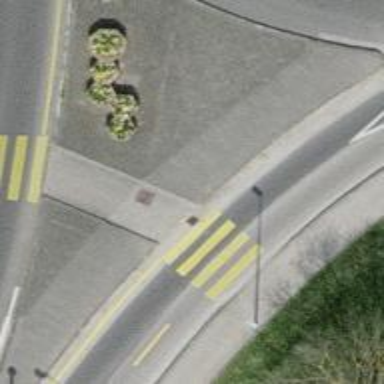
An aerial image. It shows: Uncontrolled zebra crossing on the road.